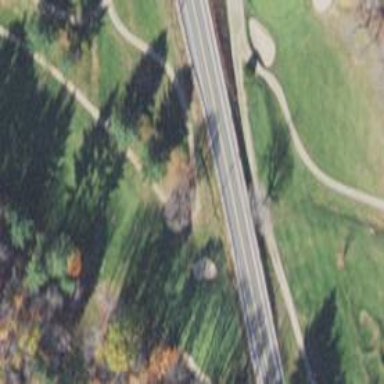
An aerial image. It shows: Service road used for Nordic skiing. Adjacent to it is golf cart path.